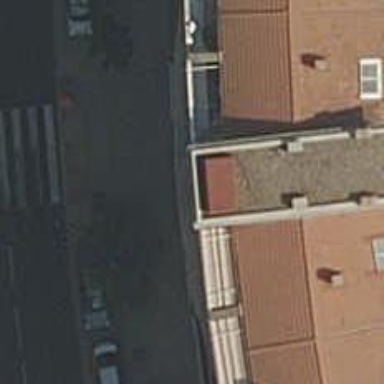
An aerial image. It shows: Image showing building with apartments.